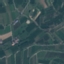
Land use / land cover class: PermanentCrop